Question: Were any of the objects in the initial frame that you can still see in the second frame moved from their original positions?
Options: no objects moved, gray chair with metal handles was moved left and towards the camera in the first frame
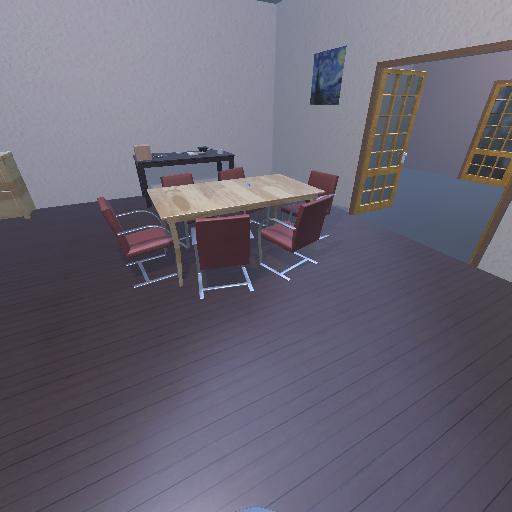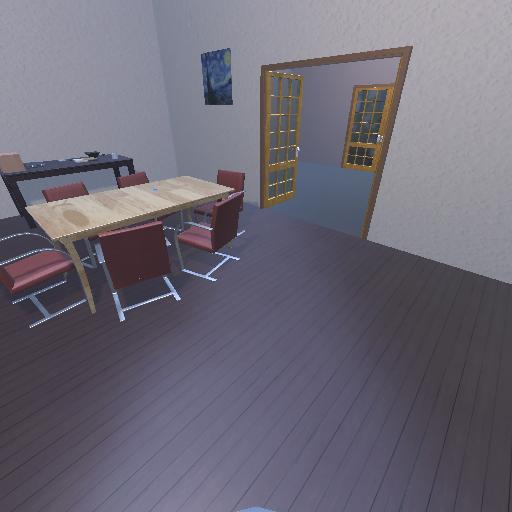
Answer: no objects moved